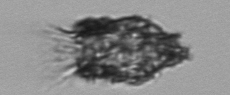
Label: Tintinnopsis